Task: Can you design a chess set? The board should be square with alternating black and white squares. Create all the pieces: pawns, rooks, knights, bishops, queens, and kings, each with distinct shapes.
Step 4577:
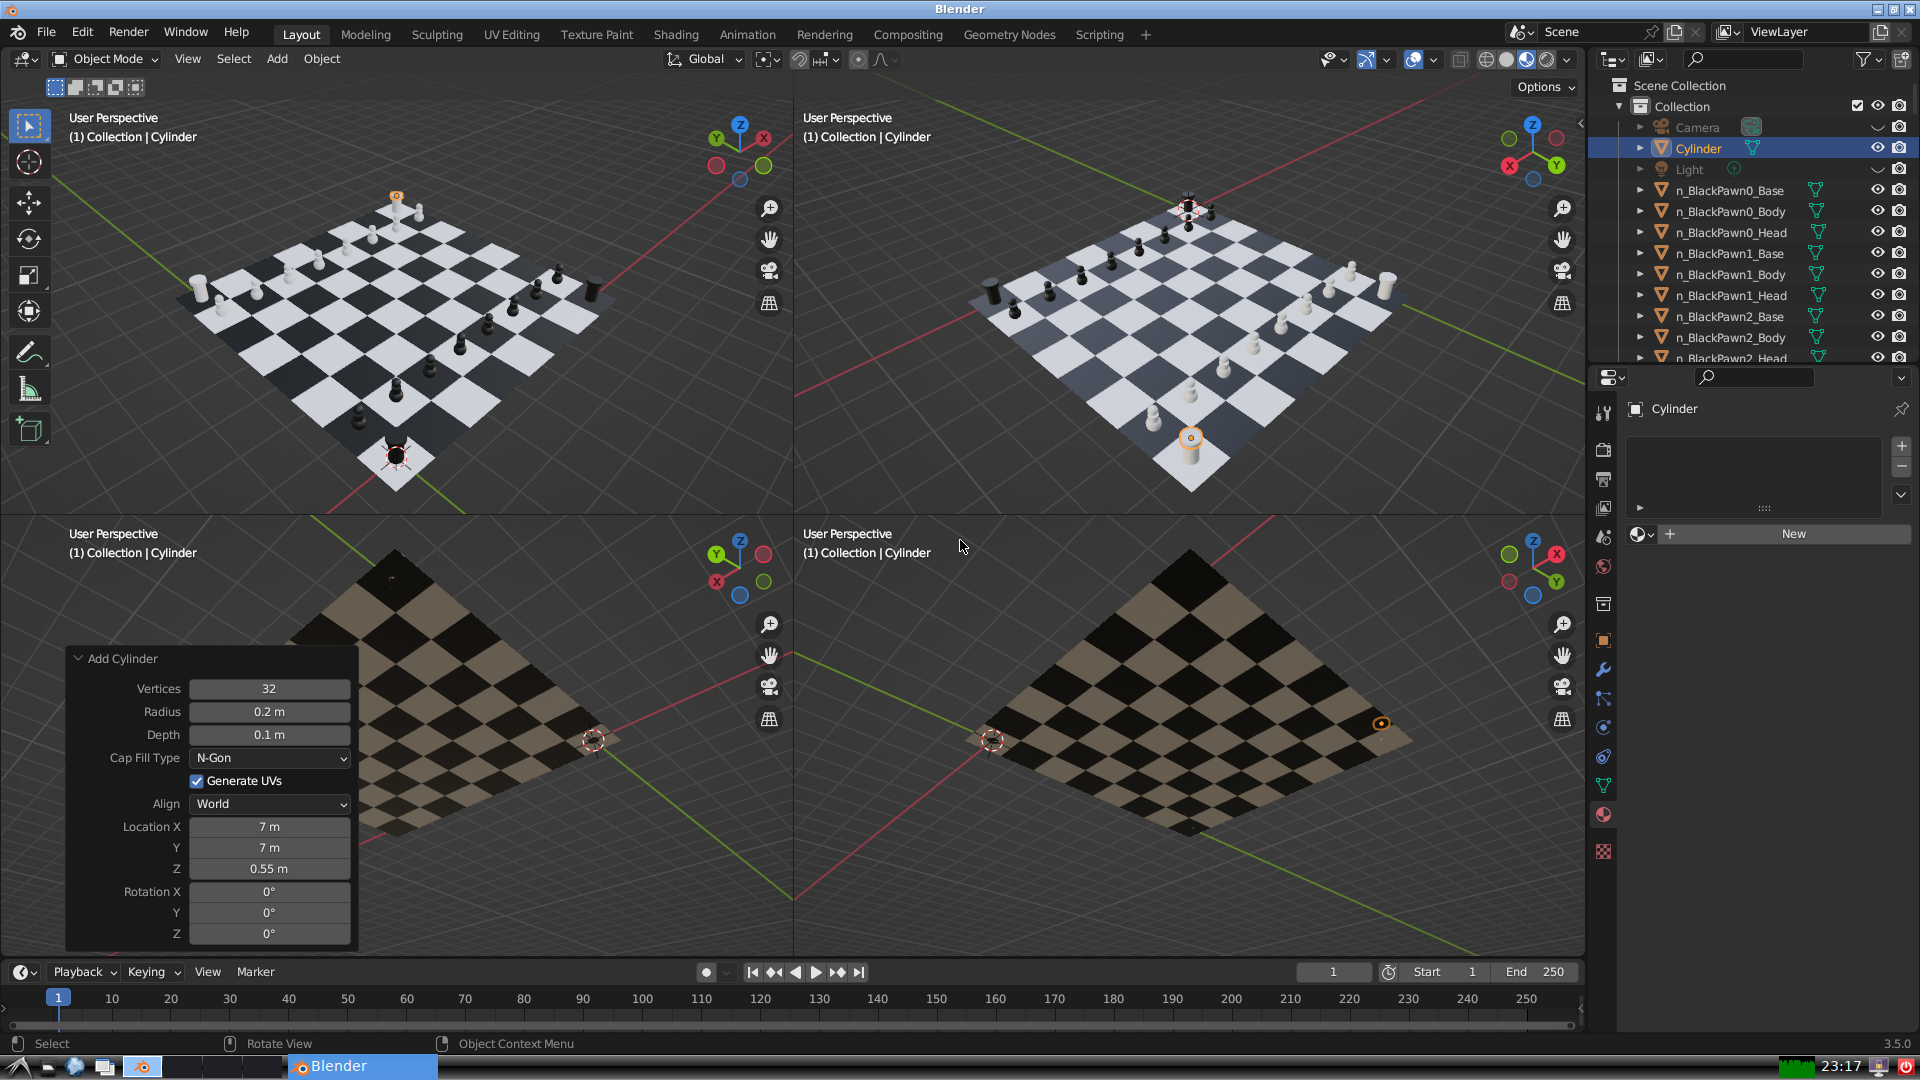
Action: {"mouse_move": [1608, 631]}